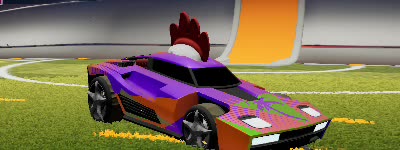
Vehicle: breakout